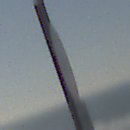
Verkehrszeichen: VerbotKraftfahrzeugeZuegeNichtSchneller25
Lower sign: PersonengruppenFrei1
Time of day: MorningAfternoon
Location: Outdoor (Urban)
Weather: Clear
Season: NotSpecified
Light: Natural